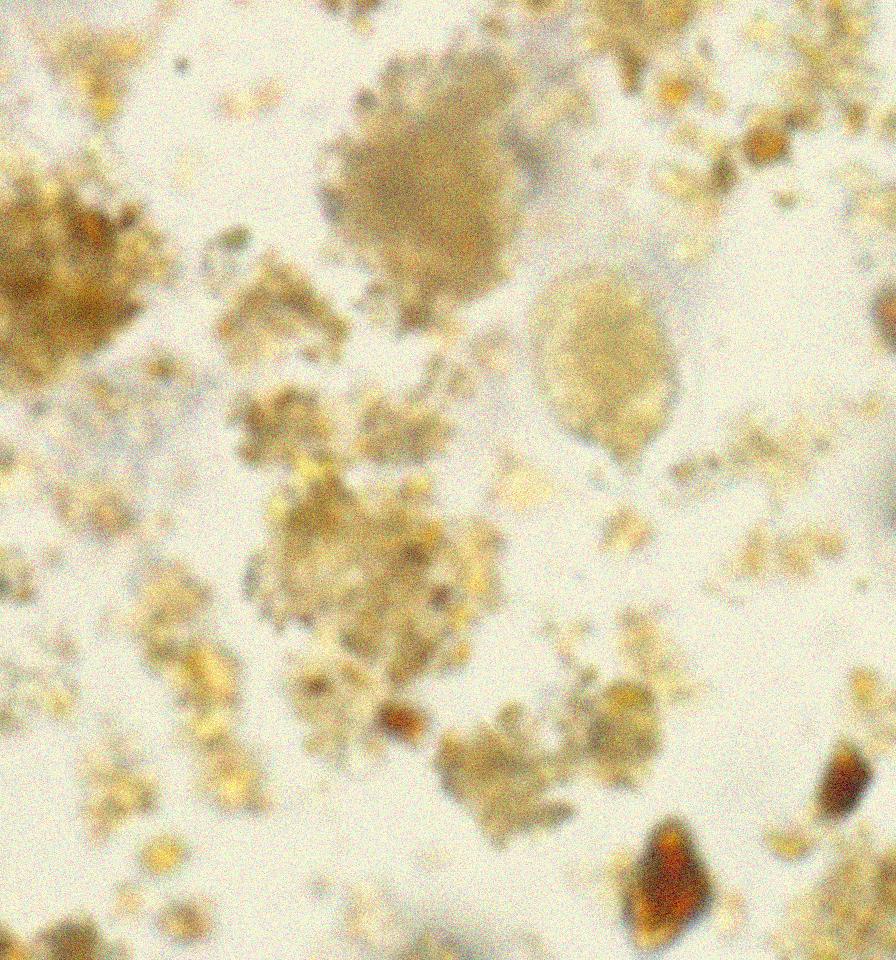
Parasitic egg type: Hookworm egg